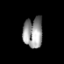
Tissue: prostate
Cell type: B cells
Senescence score: 0.7971
Nuclear area (px): 579
Mean DAPI intensity: 148.701